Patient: sex F, age 67
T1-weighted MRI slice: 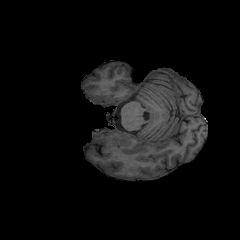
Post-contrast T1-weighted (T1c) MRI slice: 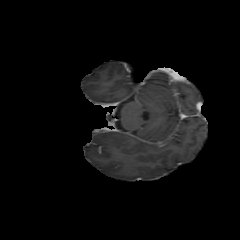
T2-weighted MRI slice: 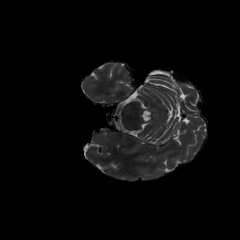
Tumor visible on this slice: no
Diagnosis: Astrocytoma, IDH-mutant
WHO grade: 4